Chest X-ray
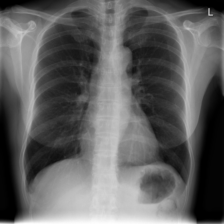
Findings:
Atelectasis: negative
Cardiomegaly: negative
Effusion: negative
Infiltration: positive
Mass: negative
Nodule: negative
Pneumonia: negative
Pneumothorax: negative
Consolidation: negative
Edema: negative
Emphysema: negative
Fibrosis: negative
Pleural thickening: negative
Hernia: negative